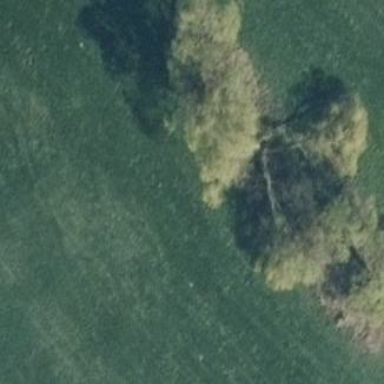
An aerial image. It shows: Beautiful woodland area.